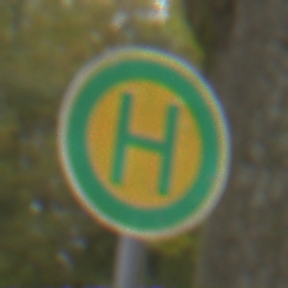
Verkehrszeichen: Haltestelle
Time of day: Midday
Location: Outdoor (Nature)
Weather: Overcast
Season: Autumn
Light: Natural